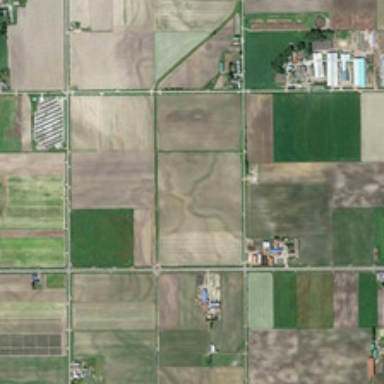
It is a large piece of farmland .